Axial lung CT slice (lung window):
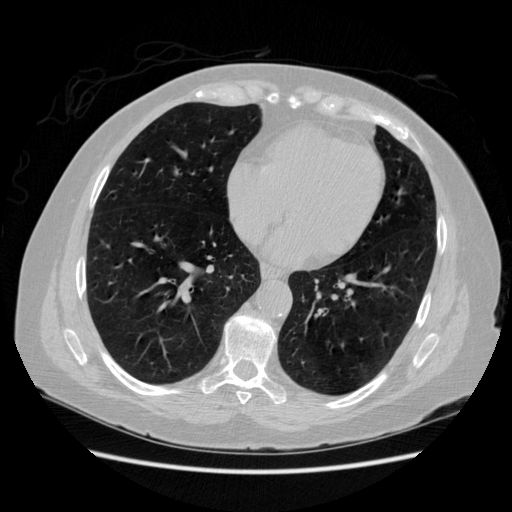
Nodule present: no